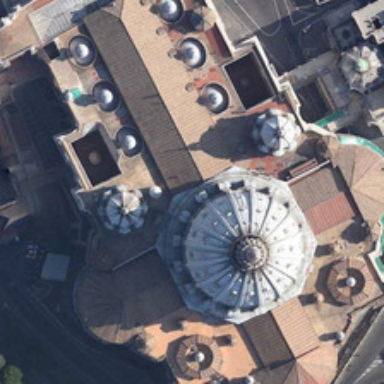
Several green trees are near a red church with a white circle above a red cross .